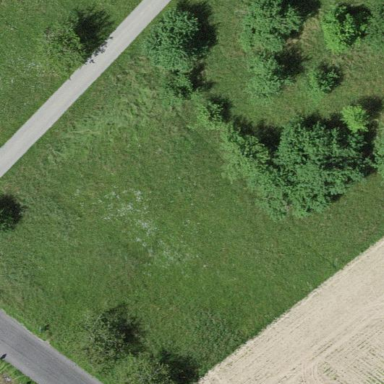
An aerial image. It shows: Orchard.